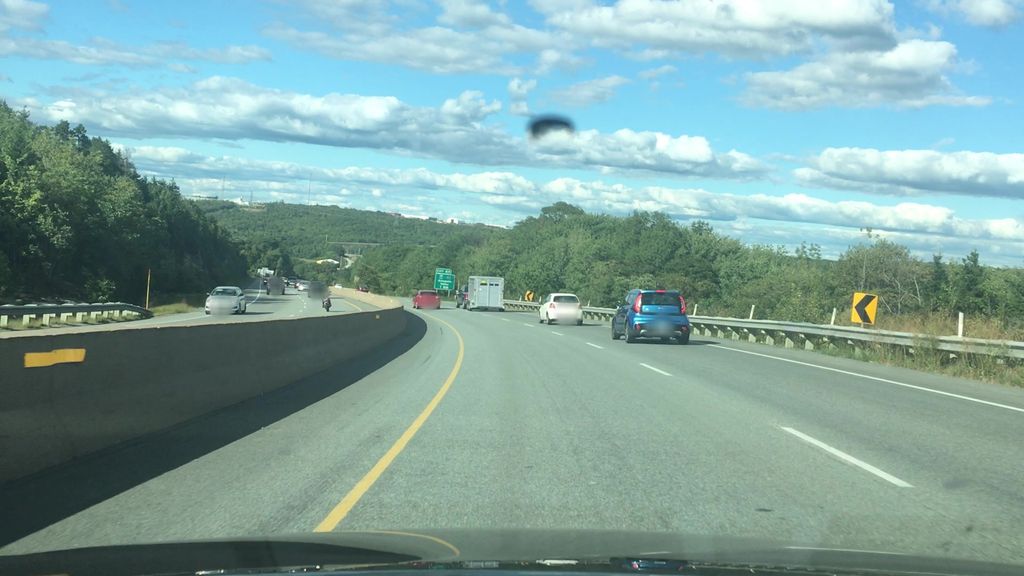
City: halifax